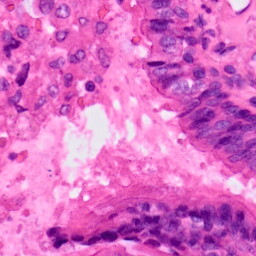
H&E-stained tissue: Lung